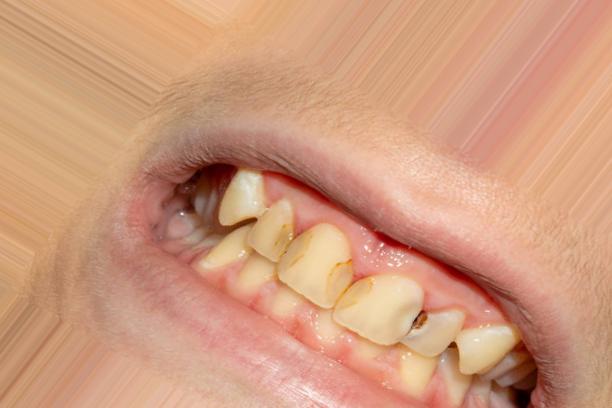
Condition: Caries